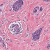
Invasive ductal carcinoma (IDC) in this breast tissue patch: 1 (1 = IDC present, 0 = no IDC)